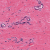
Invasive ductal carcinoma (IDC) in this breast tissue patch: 0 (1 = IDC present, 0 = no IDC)